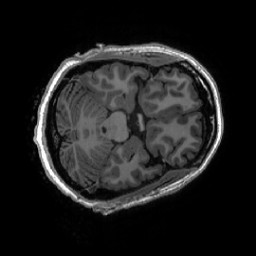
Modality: T1w
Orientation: axial
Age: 33
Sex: female
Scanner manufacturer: ge
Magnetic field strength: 3 T
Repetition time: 0.007348 s
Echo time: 0.003036 s